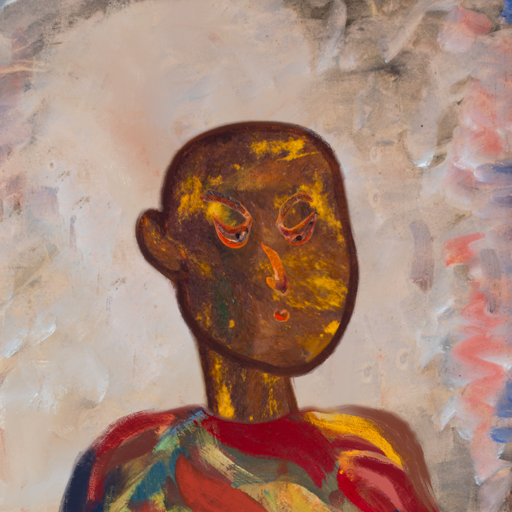
Background: Roy_Bahadur, Head And Neck Side: Comrade, Face Side: Hypocrite, Bust: Mother_And_Son_Son, Hair Side: Blank, Head Accessory: Blank, Second Necklace: Blank, Necklace: Blank, Baby: Blank